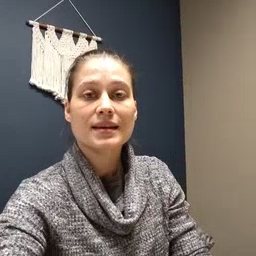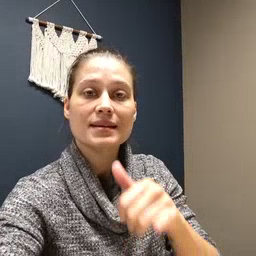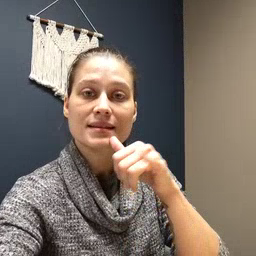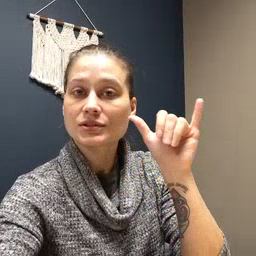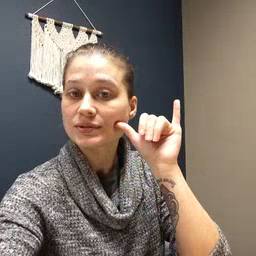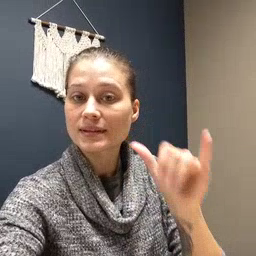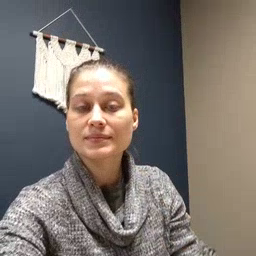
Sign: yesterday